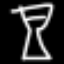
Label: hourglass